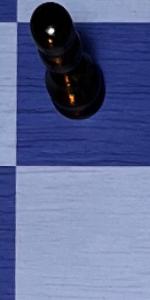
Label: Empty